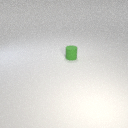
small green rubber cylinder